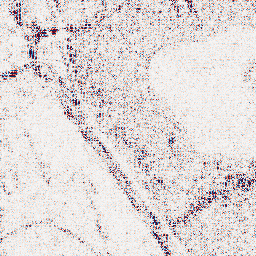
Category: wavelet
Decomposition family: wavelet_dwt
Decomposition parameters: wavelet: db8
level: 1
Upsampling method: cubic_mitchell
Upsampling parameters: scale: 2
Upsampling scale: 2